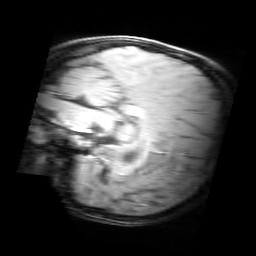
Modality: MP2RAGE
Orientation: sagittal
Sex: female
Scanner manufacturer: siemens
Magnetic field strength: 3 T
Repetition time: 5 s
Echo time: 0.00355 s